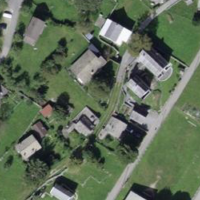
EUNIS habitat code: 24
Species observed at this site:
Zygaena filipendulae